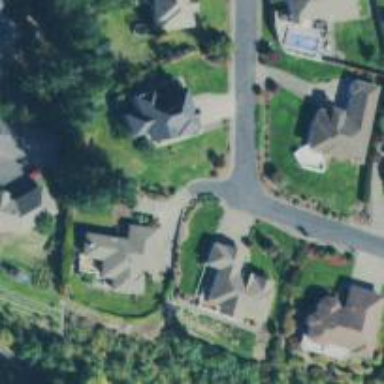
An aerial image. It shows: Driveway leading to service road.